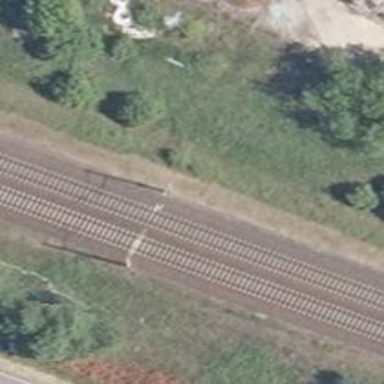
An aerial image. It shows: Railway track with contact line for electrification.